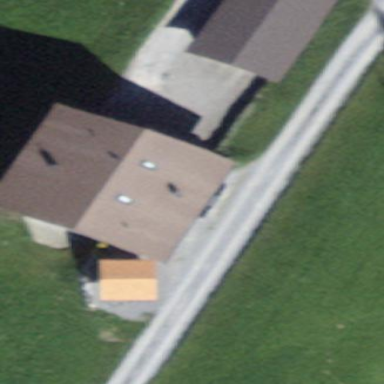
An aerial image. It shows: Residential building with gabled roof oriented across.